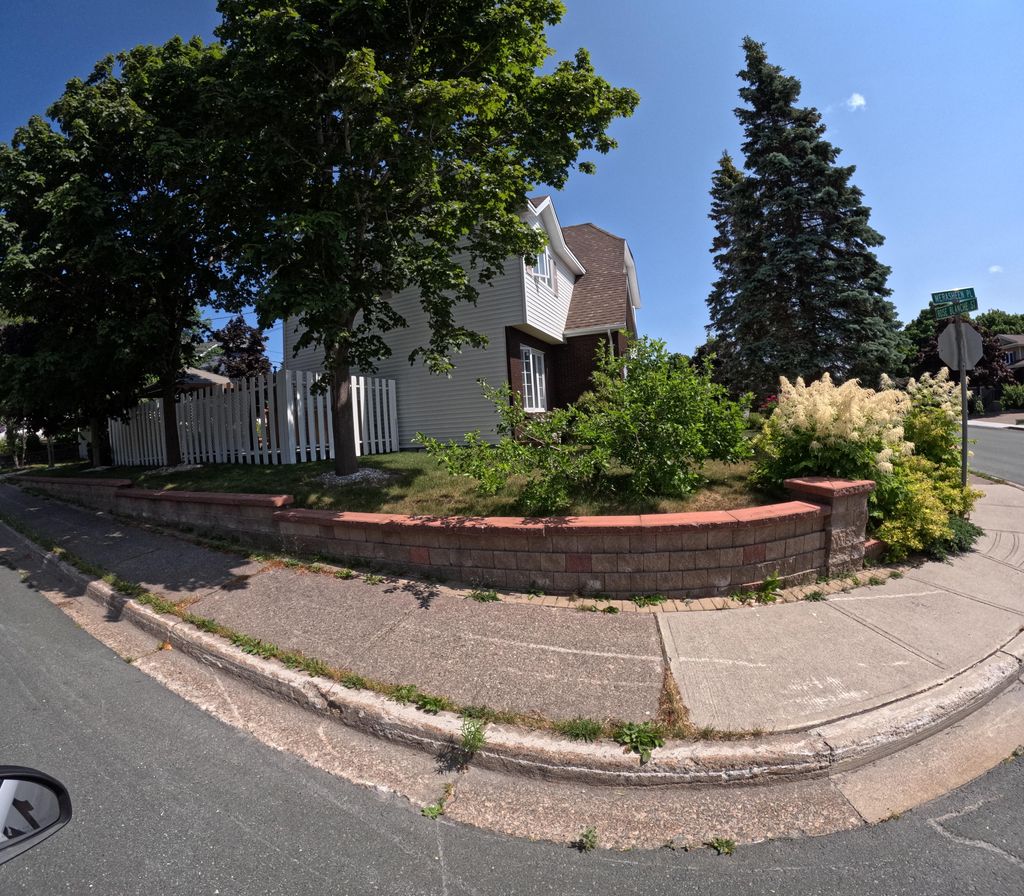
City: st_johns